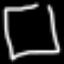
Label: square